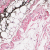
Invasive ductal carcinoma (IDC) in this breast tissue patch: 0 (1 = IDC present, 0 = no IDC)